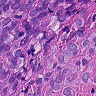
Metastatic tissue present: yes